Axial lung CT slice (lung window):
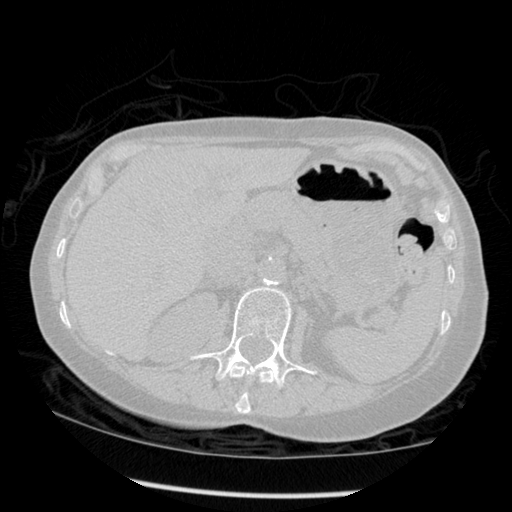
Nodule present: no